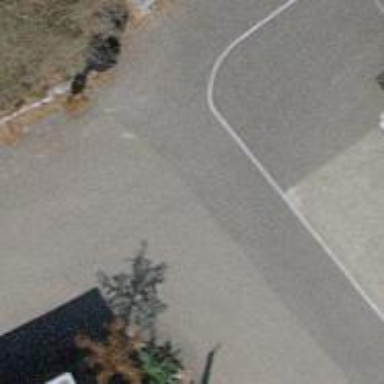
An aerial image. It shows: Paved service road.